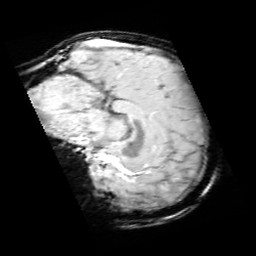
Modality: SWI
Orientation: sagittal
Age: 11
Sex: male
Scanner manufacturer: siemens
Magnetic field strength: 3 T
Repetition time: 0.027 s
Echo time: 0.02 s